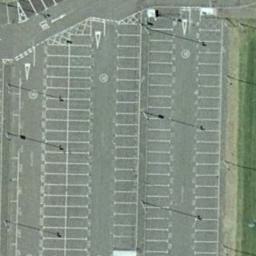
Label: parking_lot